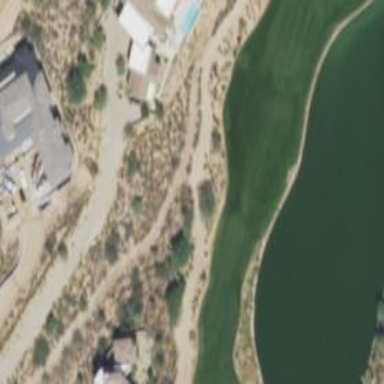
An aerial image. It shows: Rough grassy area used for golf.